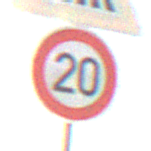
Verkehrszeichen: Geschwindigkeit20
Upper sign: FussgaengerueberwegRechts
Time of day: SunriseSunset
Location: Outdoor (Suburban)
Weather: PartlyCloudy
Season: NotSpecified
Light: Natural